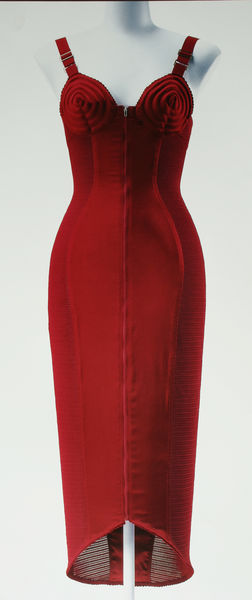
Titel: Kleid
Künstler: Jean-Paul Gaultier
Standort: Kyoto (Japan)
Institution: Kyoto Costume Institute
Schlagwörter: grau, kleid, rot, mode, lang, taille, büste, innenansicht, foto, schnalle, träger, tailliert, dekolte, gehschlitz, reissverschluss, figurbetont, büstier, ode